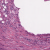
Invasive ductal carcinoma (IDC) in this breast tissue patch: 0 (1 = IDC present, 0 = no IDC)